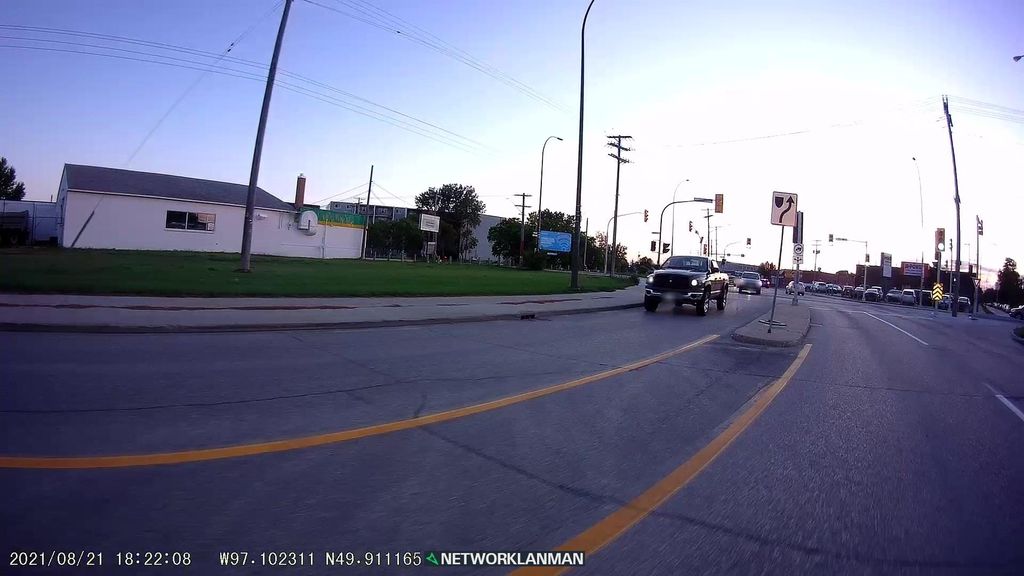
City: winnipeg